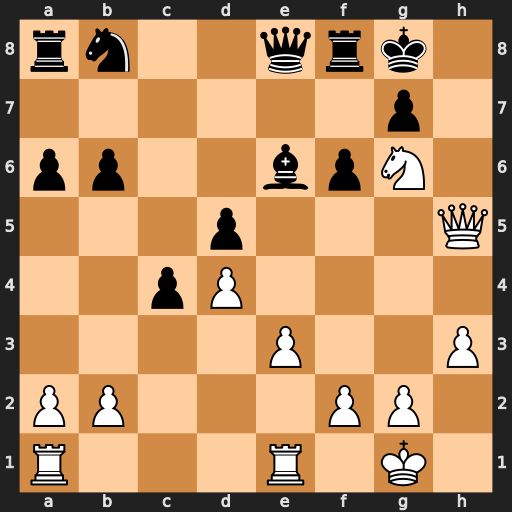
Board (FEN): rn2qrk1/6p1/pp2bpN1/3p3Q/2pP4/4P2P/PP3PP1/R3R1K1
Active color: w
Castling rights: -
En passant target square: -
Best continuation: e4 Qxg6 Qxg6